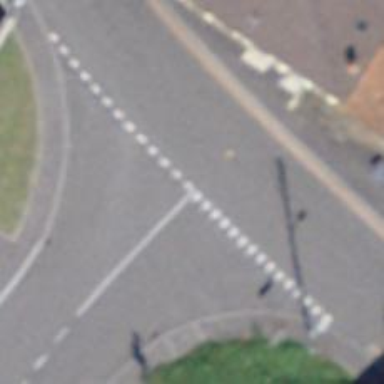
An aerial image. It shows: Road with "give way" sign.